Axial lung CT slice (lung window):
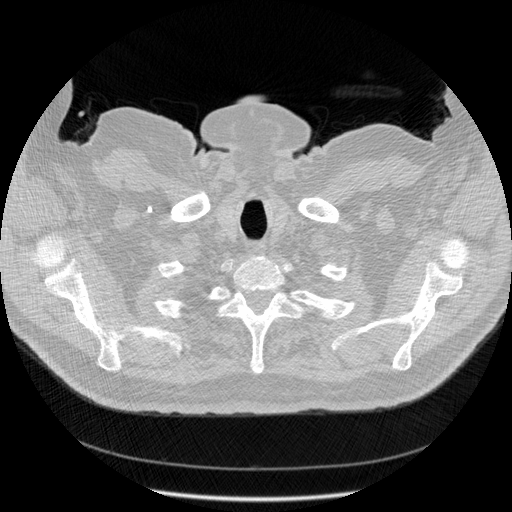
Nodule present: no